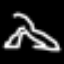
Label: frog